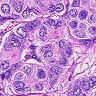
Metastatic tissue present: yes